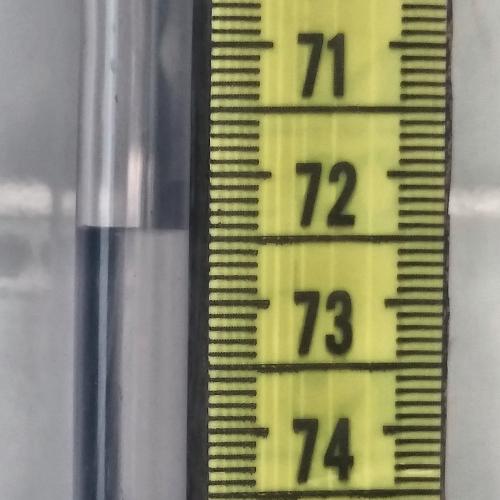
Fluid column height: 72.4 cm